Field crop: tomato
Growth stage: 1
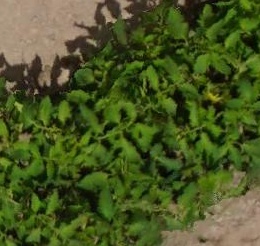
Species: tomato